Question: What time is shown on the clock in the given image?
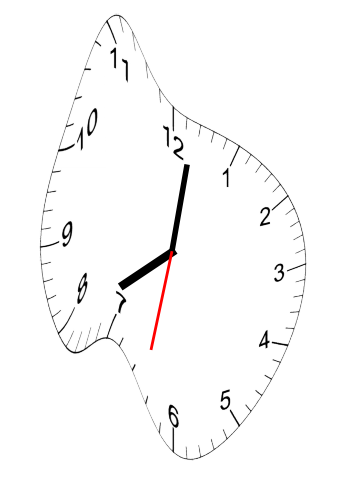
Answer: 08:01:32